Aerial crown-view tile of a tropical tree (Barro Colorado Island, Panama), acquired 20250217:
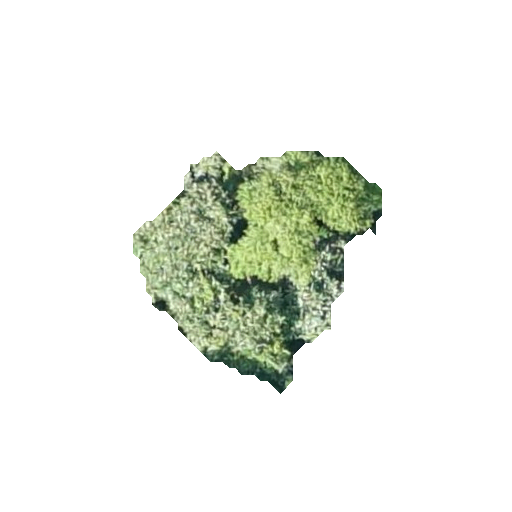
Species: Cordia alliodora
GBIF accepted scientific name: Cordia alliodora
Crown area: 55.571 m²